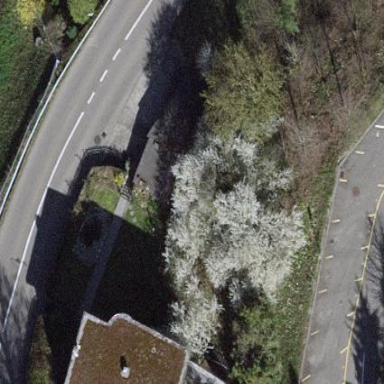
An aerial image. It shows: Group of garages.